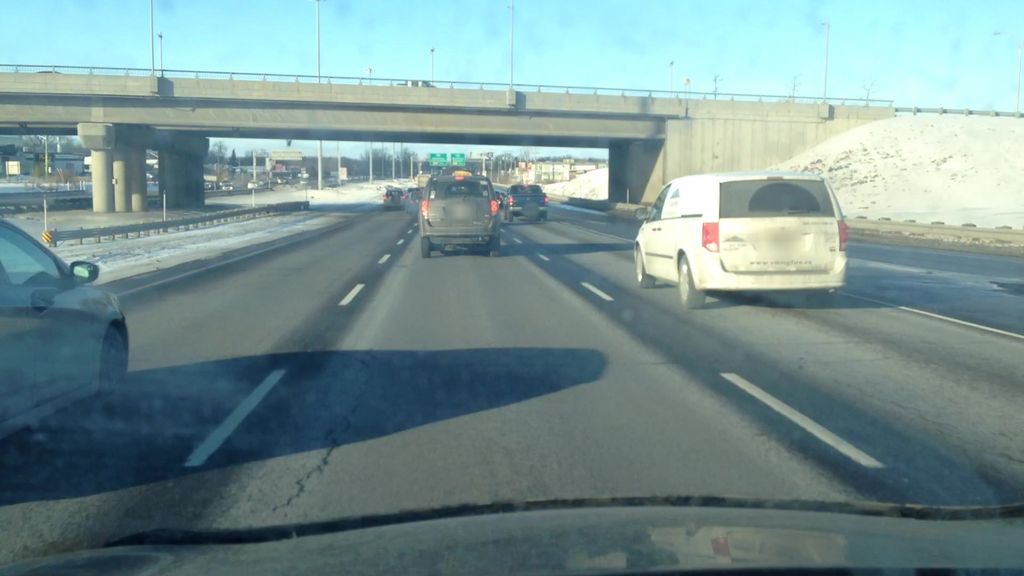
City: montreal